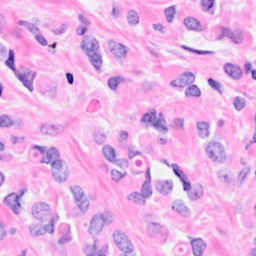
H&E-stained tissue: Breast